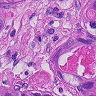
Metastatic tissue present: yes